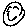
Label: smiley face